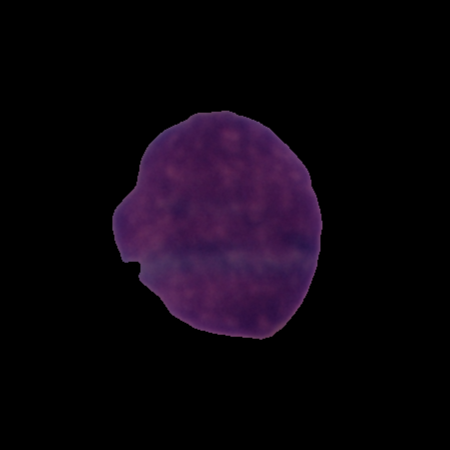
Label: cancer